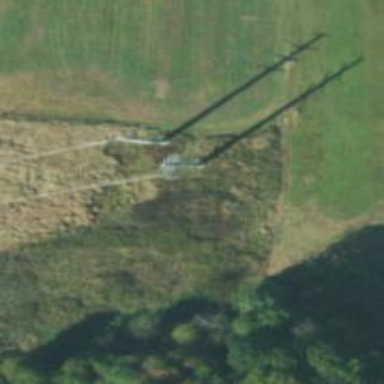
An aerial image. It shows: Power tower.